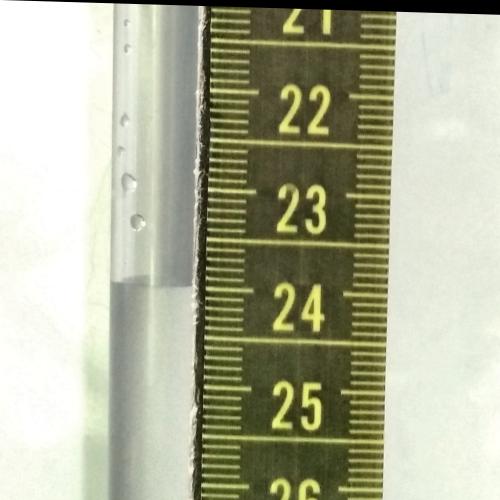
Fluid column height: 24.0 cm